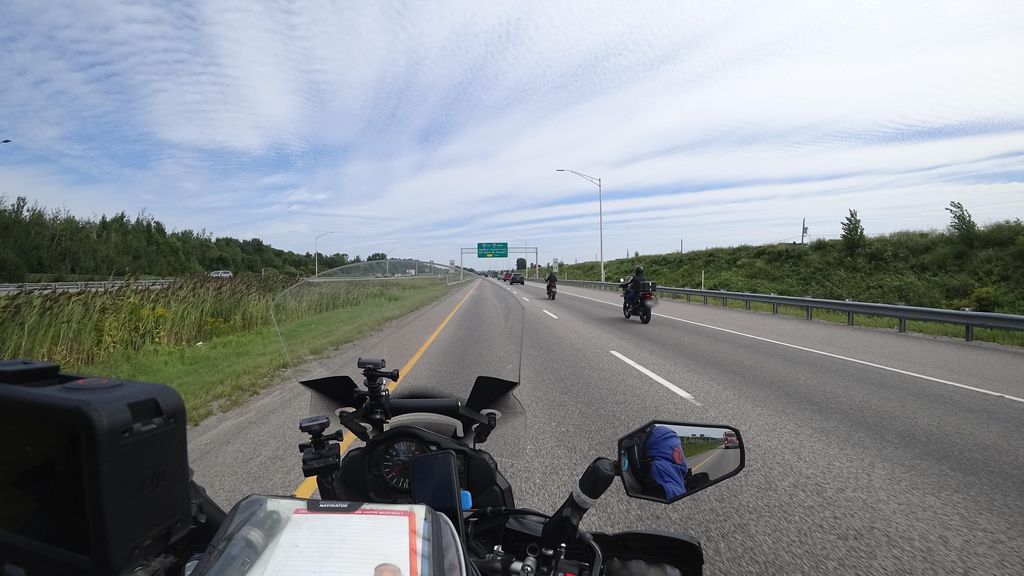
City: quebec_city